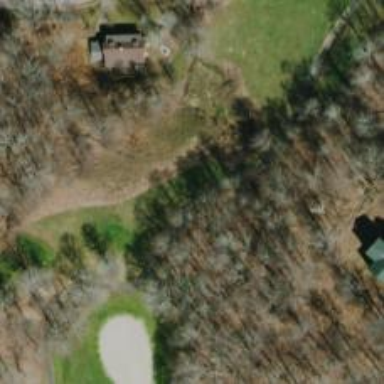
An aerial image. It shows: Golf cartpath that is also road path.